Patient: sex M, age 53
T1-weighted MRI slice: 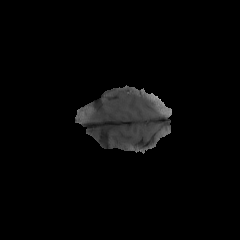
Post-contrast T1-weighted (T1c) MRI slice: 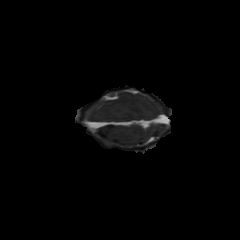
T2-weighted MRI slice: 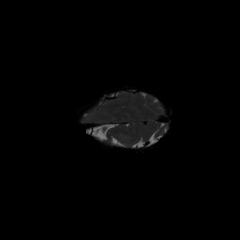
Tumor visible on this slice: no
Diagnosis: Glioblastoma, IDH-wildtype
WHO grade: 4